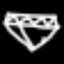
Label: diamond